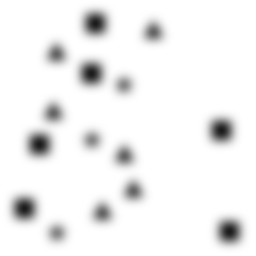
Squares: 6
Triangles: 6
Stars: 3
Total shapes: 15